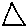
Label: triangle